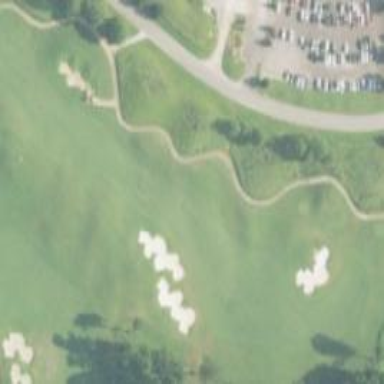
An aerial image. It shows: Golf fairway surrounded by grass.